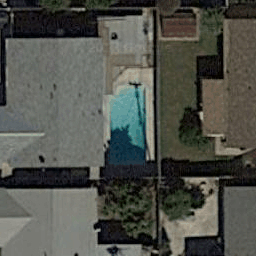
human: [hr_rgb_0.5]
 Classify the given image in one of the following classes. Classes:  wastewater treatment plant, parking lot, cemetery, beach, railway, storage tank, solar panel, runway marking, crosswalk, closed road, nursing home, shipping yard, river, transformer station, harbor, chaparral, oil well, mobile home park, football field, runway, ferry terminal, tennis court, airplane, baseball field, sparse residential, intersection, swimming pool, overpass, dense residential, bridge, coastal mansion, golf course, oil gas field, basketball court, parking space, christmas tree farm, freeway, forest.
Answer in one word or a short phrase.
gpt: swimming pool